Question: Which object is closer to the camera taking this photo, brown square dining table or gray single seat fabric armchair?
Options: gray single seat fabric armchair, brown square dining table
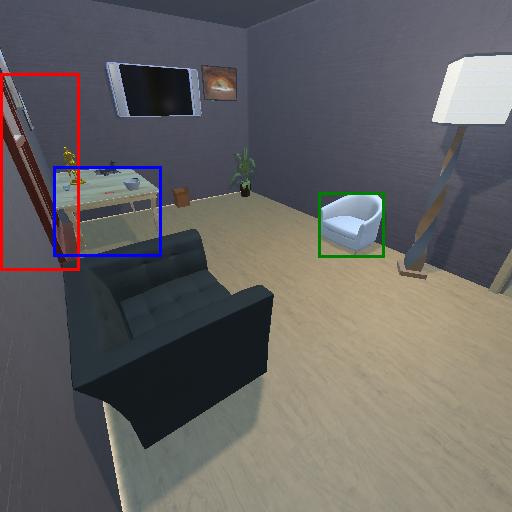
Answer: gray single seat fabric armchair